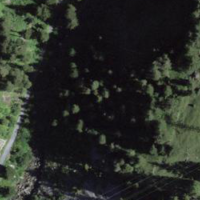
EUNIS habitat code: 43
Species observed at this site:
Saxifraga rotundifolia